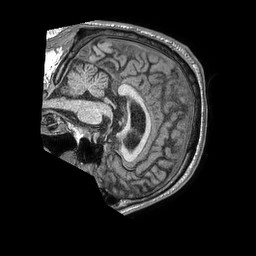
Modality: T1w
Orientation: sagittal
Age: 50
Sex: male
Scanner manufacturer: philips
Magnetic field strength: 1.5 T
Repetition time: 0.007634 s
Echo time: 0.003522 s